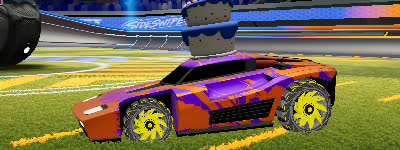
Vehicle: breakout